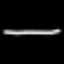
Label: line